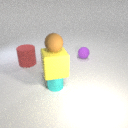
small cyan metal cylinder below large yellow rubber cube